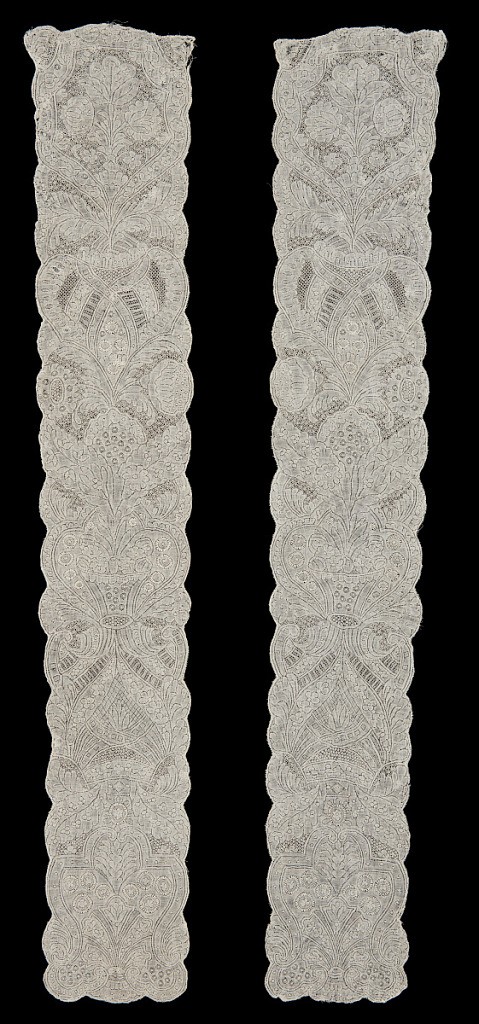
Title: Cap streamers
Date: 1700–1750
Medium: linen Technique: bobbin lace, Binche ground
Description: Pair of Binche-style cap streamers densely patterned with floral motifs, fronds, and urns of flowers.